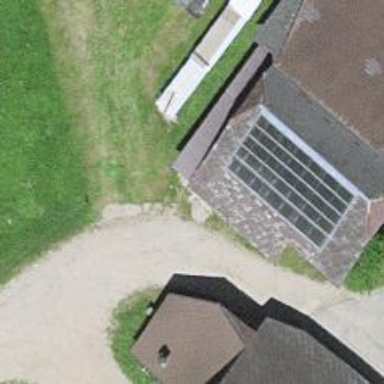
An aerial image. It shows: Barn.